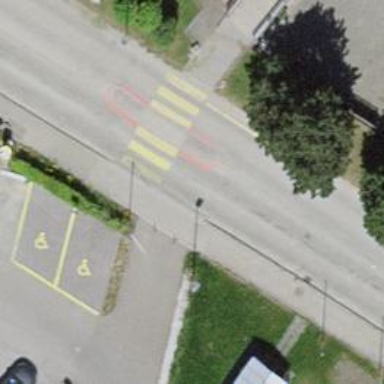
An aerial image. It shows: Zebra crossing with uncontrolled intersection and pedestrian island.